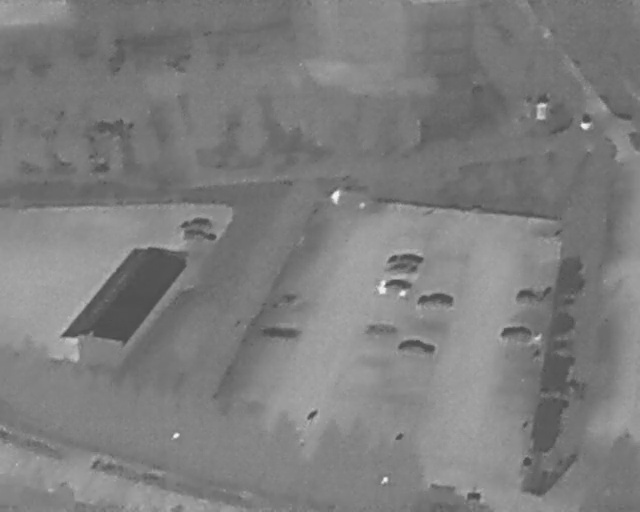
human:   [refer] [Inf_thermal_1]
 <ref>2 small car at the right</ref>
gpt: <box>[[79, 62, 81, 68, 2], [81, 55, 83, 60, 2]]</box>